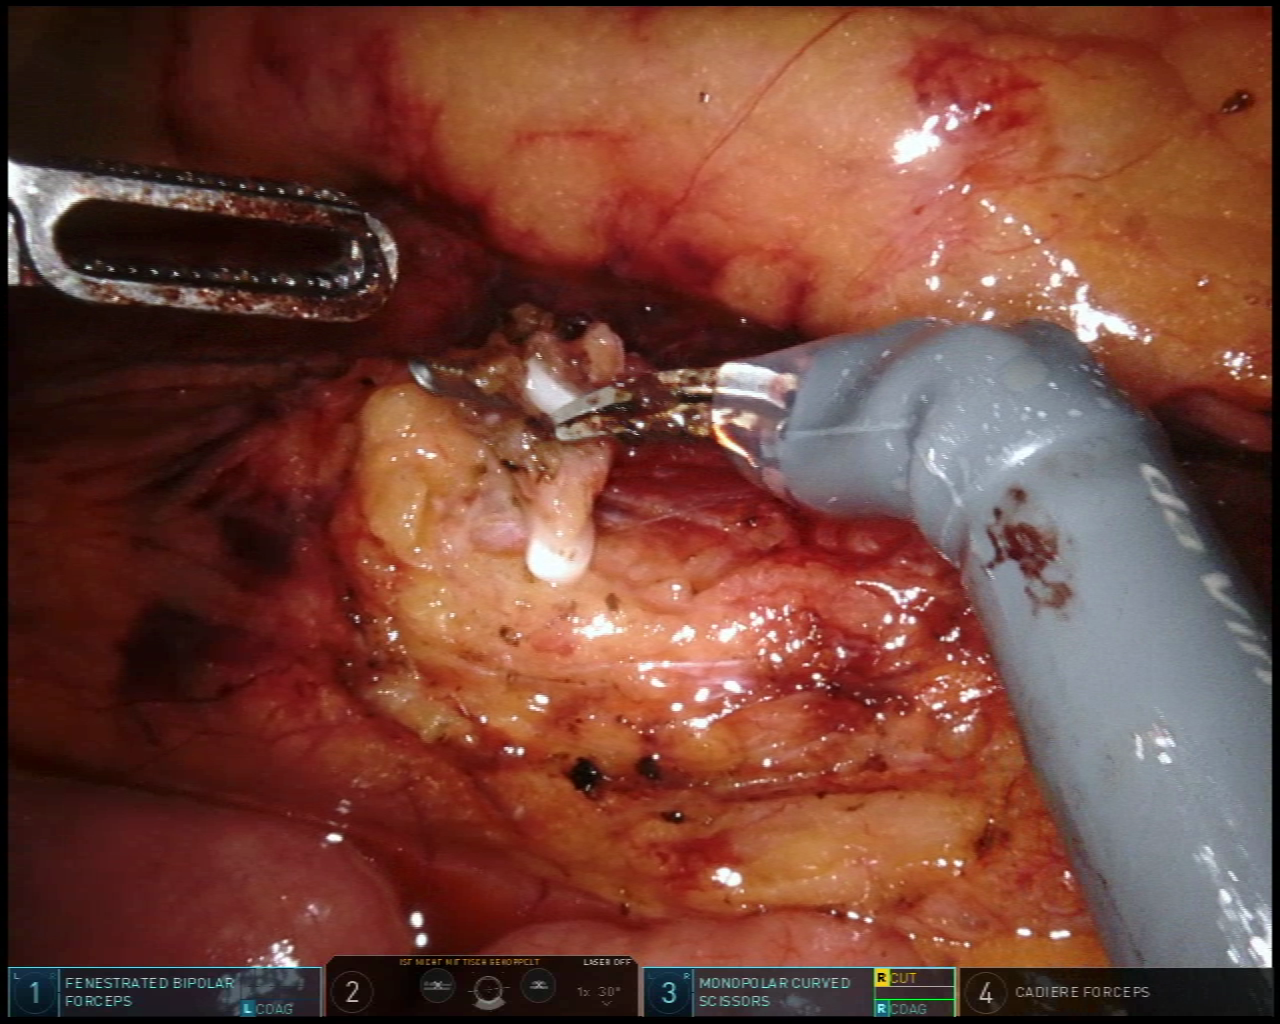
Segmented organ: small_intestine
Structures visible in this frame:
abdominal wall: no
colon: no
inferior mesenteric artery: no
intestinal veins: no
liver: no
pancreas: no
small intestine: yes
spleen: no
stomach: no
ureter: no
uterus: no
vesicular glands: no